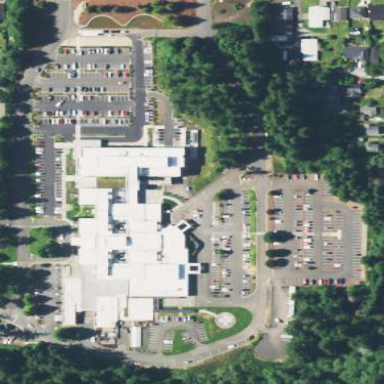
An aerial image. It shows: Healthcare facility identified as hospital.